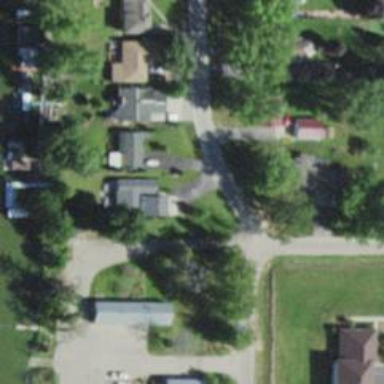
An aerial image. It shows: Residential road.